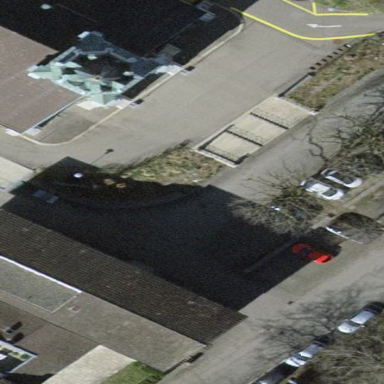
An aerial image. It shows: Office building with gabled roof.